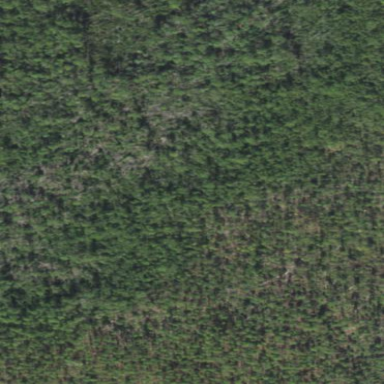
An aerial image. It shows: Forest area dominated by needle-leaved trees.